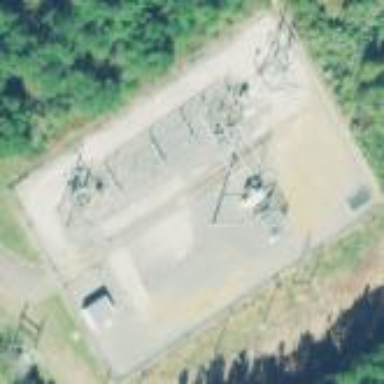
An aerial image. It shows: Outdoor power substation surrounded by fence. The substation is specifically for distribution purposes.